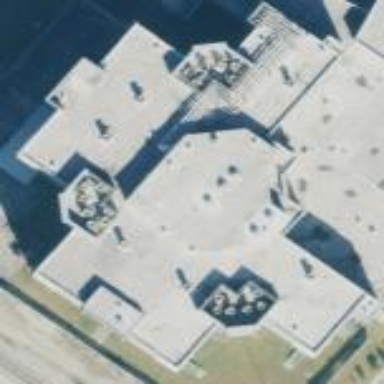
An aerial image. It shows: Prison building.